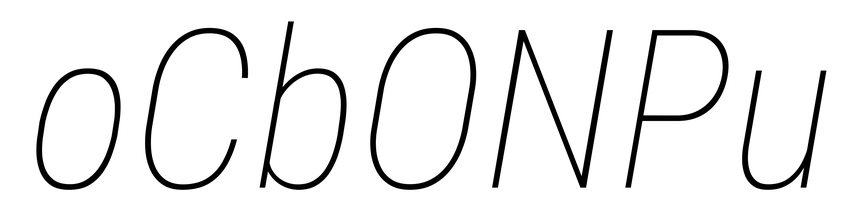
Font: Roboto-Italic_Condensed_Thin_Italic